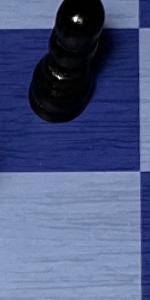
Label: Empty